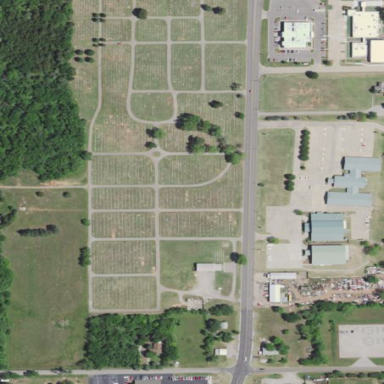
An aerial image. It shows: Cemetery.